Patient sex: F
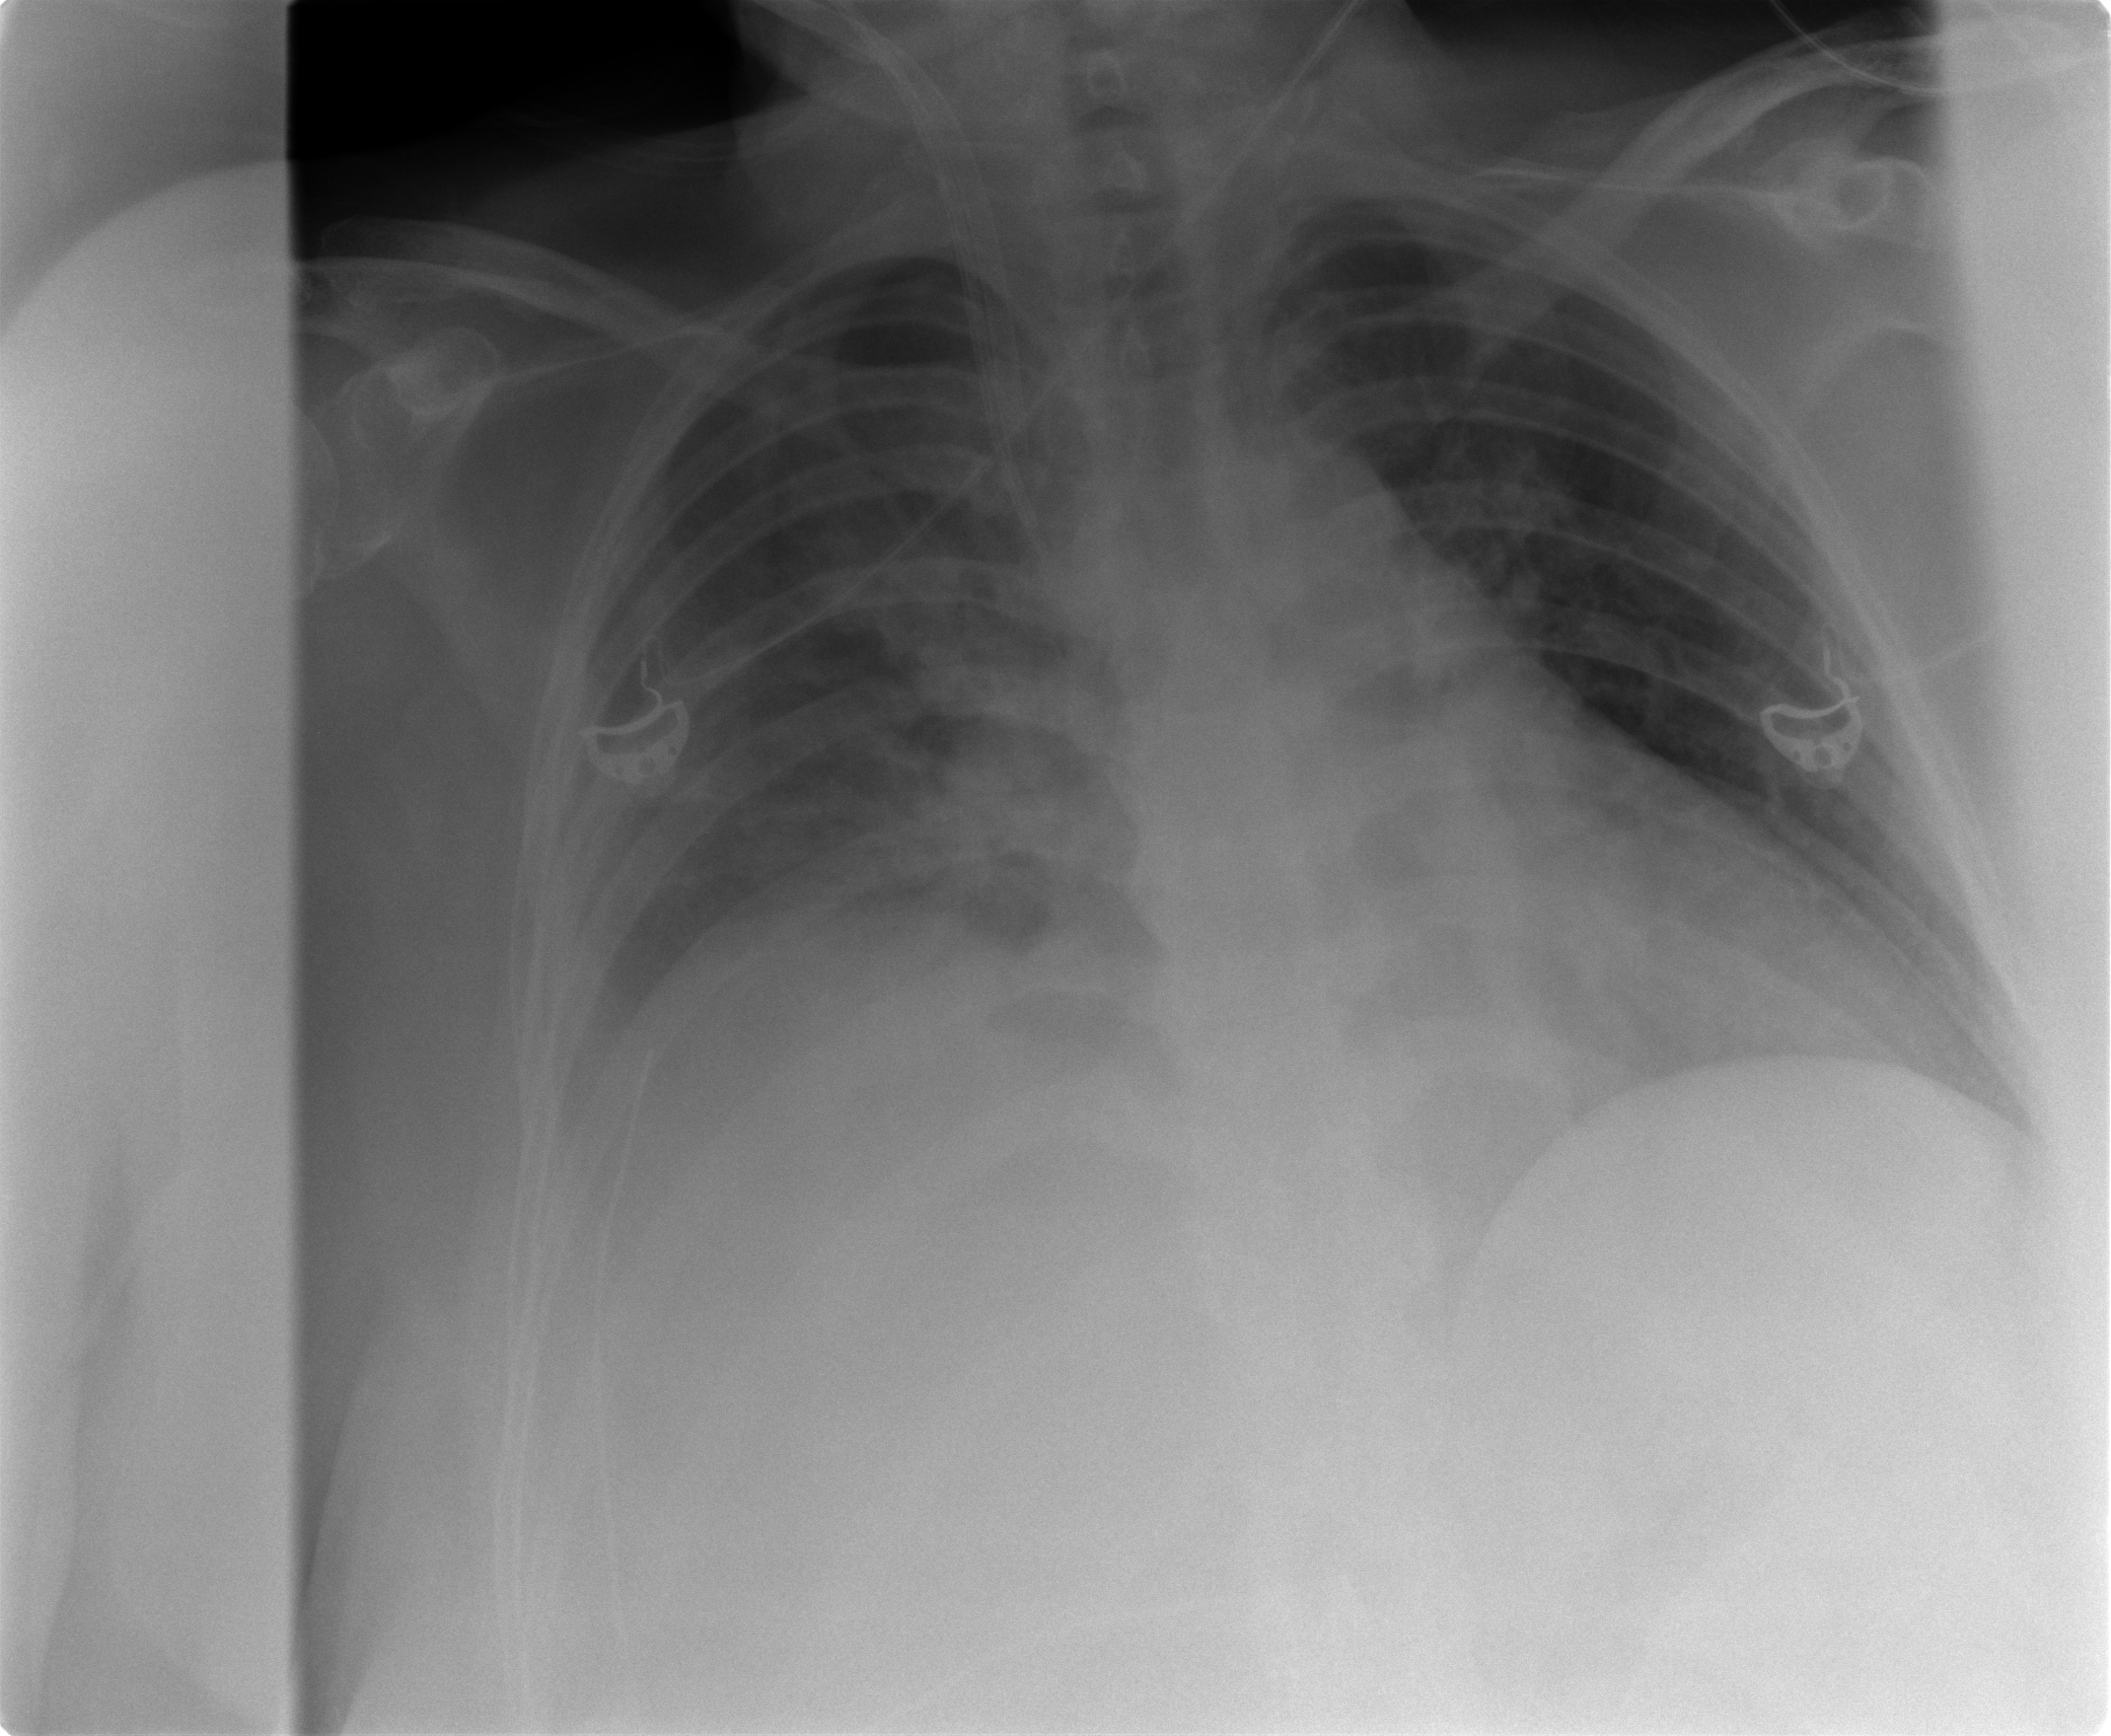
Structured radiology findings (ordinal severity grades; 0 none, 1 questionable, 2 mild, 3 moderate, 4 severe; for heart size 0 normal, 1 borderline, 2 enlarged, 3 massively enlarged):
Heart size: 2
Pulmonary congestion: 2
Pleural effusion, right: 2
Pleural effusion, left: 0
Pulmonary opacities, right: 1
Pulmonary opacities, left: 0
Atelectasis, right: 2
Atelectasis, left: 2